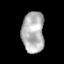
Tissue: prostate
Cell type: Fibroblasts
Senescence score: 0.818
Nuclear area (px): 904
Mean DAPI intensity: 177.803